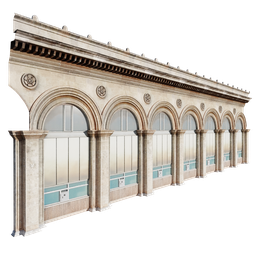
Label: architecture